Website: apple
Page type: account-selection
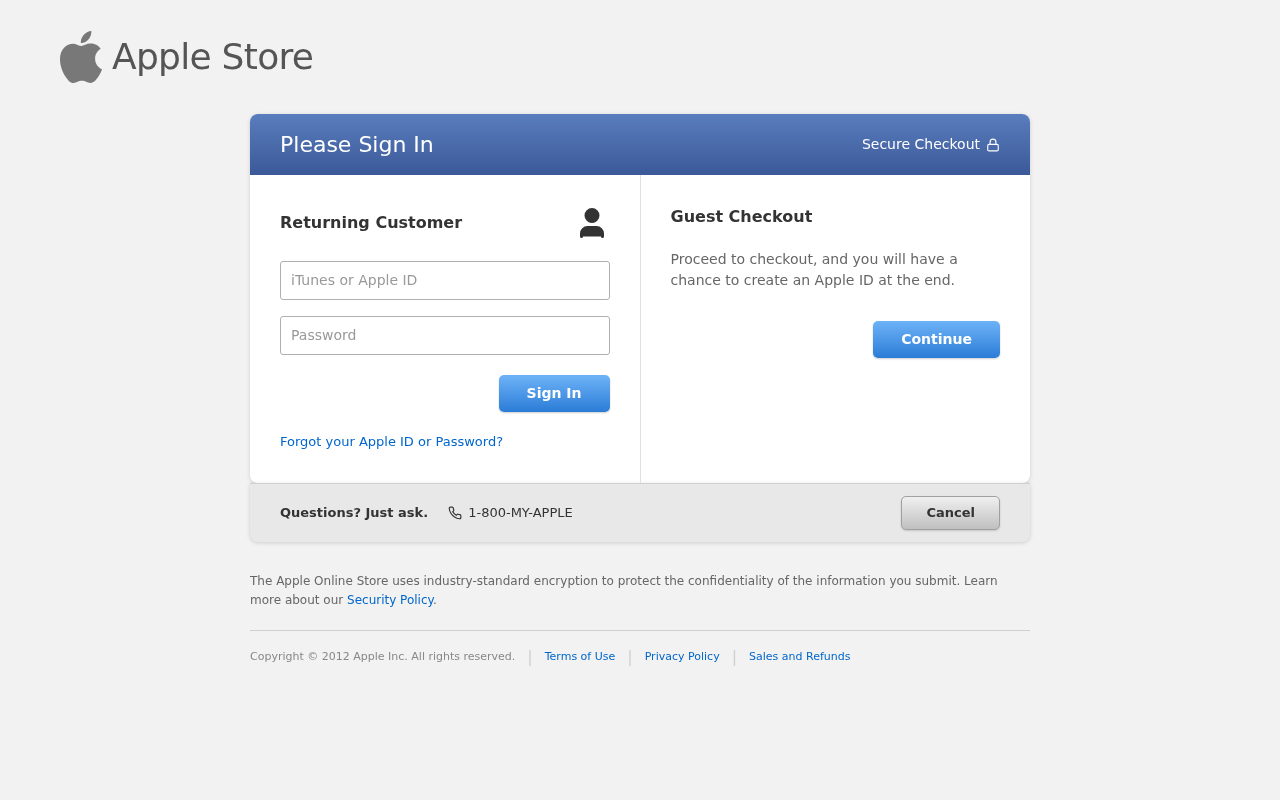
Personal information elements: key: PII_LOGIN_USERNAME
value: emily.lopez